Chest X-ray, PA view. Patient: 31 years old, sex F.
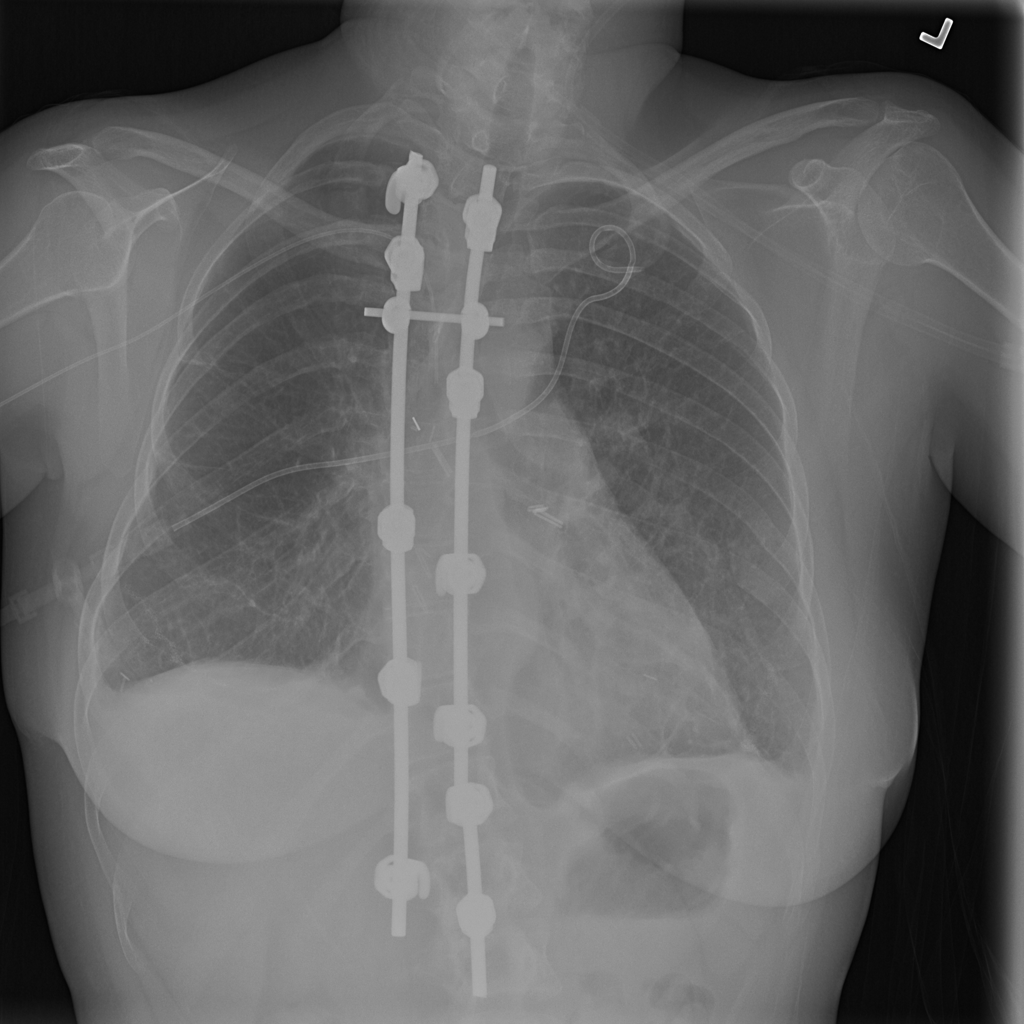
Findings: No Finding